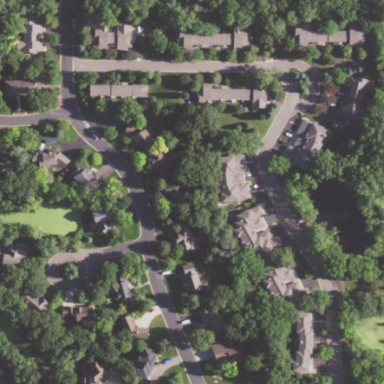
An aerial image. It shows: Residential area featuring terraced houses.